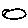
Label: circle